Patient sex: F
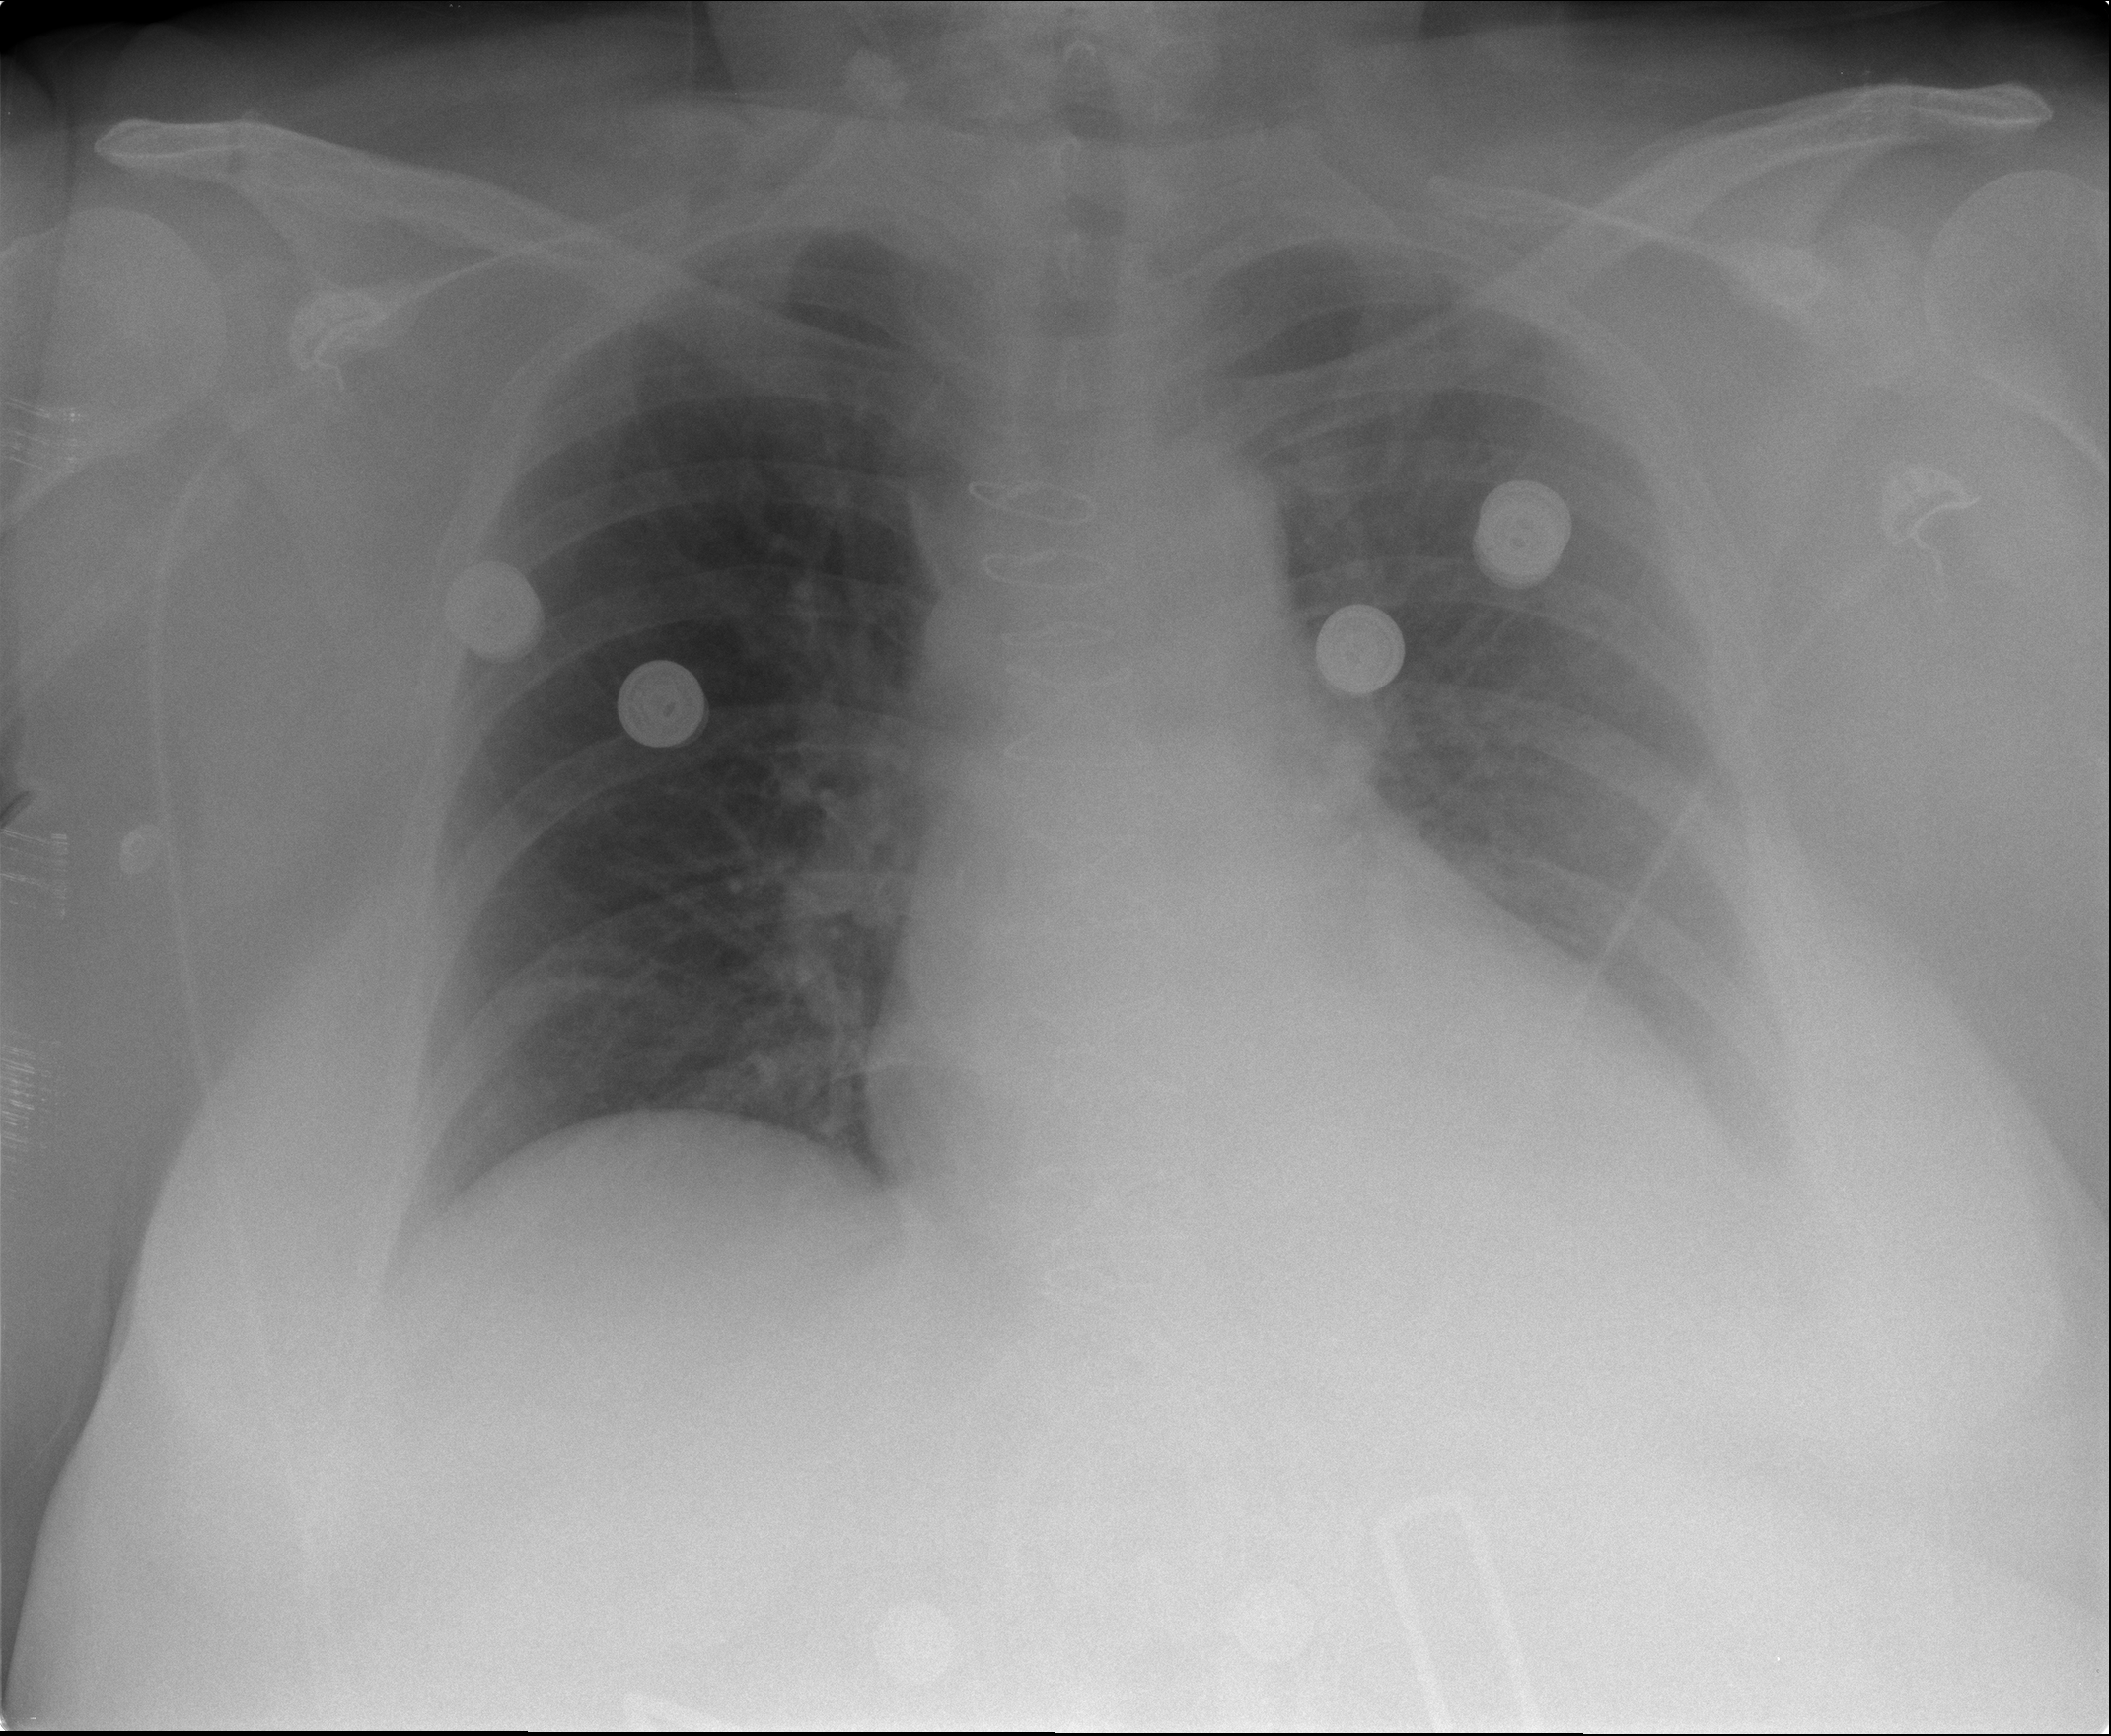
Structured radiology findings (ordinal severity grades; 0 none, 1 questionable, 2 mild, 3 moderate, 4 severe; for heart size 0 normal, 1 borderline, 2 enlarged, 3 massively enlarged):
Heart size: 2
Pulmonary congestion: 0
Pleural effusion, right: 0
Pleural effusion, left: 1
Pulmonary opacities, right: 0
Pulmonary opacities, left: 0
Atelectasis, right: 0
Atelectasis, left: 0